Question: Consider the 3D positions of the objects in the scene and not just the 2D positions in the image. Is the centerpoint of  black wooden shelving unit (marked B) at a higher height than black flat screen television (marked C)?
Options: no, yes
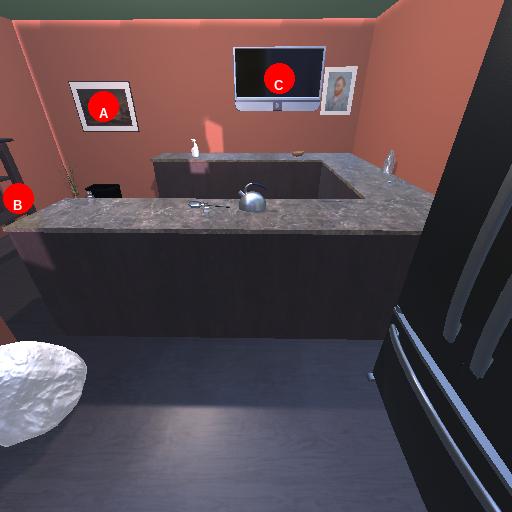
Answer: no